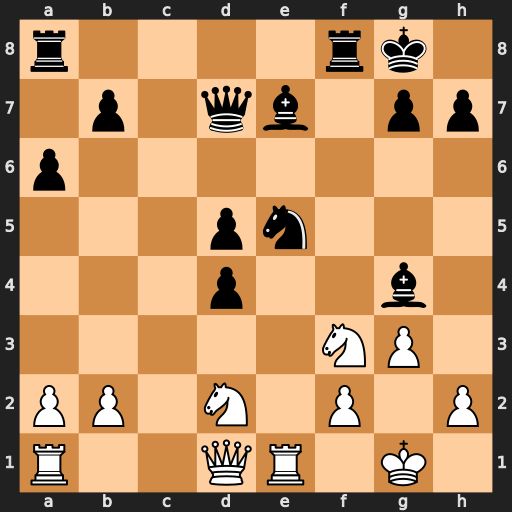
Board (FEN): r4rk1/1p1qb1pp/p7/3pn3/3p2b1/5NP1/PP1N1P1P/R2QR1K1
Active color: w
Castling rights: -
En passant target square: -
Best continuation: Nxe5 Bxd1 Nxd7